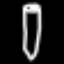
Label: pencil